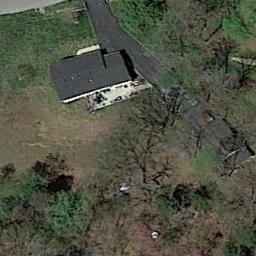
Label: sparse_residential